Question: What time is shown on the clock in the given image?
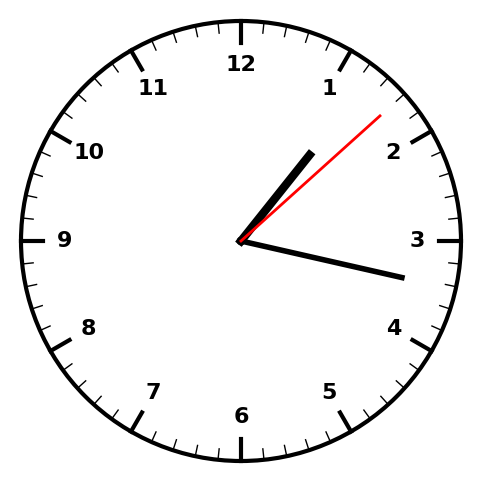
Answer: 01:17:08